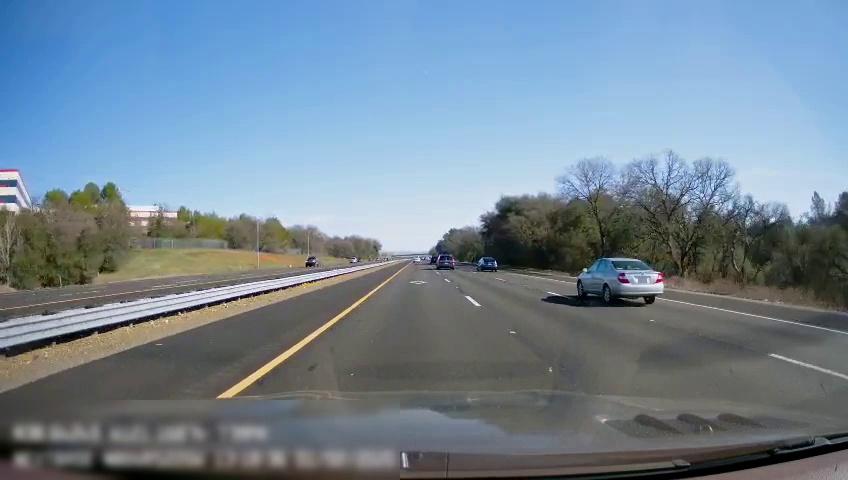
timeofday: Day
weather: Sunny
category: Drivable Space
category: Drivable Space
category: Vehicles | Truck
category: Vehicles | SUV
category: Vehicles | Car
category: Vehicles | SUV
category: Lanes | Opposite Lane
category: Lanes | Current Lane
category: Lanes | Current Lane
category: Lanes | Alternate Lane
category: Lanes | Alternate Lane